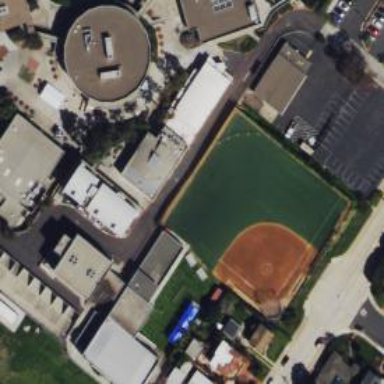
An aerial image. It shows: Education building.